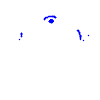
Particle: pion